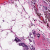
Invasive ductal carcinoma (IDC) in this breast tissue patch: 0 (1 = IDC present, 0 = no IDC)